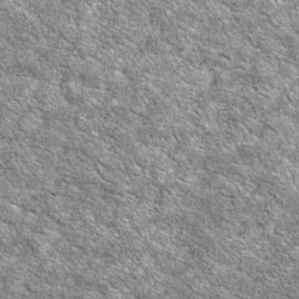
Label: non_frost